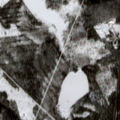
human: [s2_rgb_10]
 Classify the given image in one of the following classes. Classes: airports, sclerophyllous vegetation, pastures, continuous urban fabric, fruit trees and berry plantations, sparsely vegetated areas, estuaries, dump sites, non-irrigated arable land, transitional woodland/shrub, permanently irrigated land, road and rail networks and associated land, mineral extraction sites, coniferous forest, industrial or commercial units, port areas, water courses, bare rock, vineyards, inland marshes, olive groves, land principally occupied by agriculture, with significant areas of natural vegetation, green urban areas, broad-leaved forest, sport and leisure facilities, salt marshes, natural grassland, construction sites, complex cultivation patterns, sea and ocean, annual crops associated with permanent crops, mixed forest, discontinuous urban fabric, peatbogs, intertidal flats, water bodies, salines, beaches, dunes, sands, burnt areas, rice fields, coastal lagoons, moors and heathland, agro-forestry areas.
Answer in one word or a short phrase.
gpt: coniferous forest, mixed forest, transitional woodland/shrub